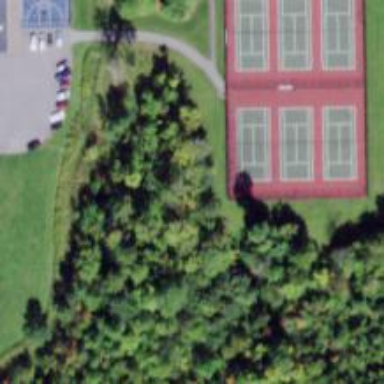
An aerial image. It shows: Tennis court on pitch.